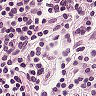
Metastatic tissue present: no